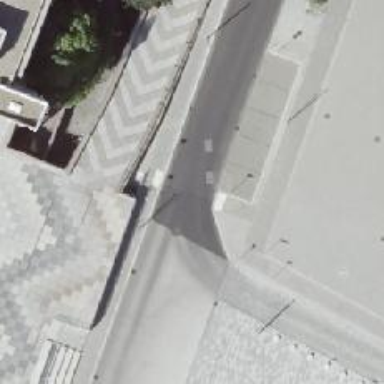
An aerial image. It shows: Unclassified asphalt road with sidewalks on both sides. Tourist bus is present.